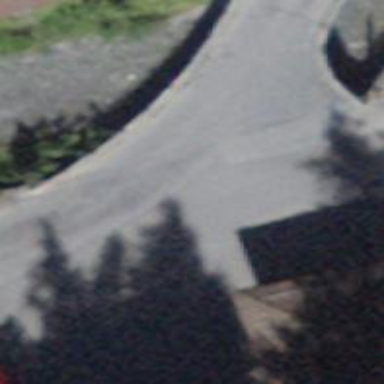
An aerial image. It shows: Unclassified road with asphalt surface.